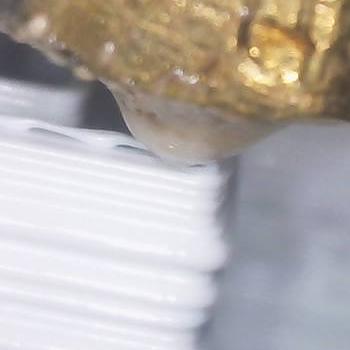
Flow rate: 33%